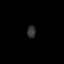
Tissue: lung
Cell type: Epithelial cells
Senescence score: 0.135
Nuclear area (px): 101
Mean DAPI intensity: 50.604